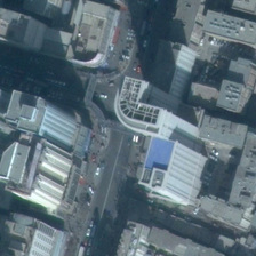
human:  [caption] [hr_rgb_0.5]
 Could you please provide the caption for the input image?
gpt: There is a fork in the high-rise building business district.

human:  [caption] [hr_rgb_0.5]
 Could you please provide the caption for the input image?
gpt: There is a villa in the high-rise business district.

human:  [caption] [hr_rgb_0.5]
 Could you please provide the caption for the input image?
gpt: There is a crossroads in the high business district.

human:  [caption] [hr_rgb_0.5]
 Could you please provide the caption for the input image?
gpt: There is a fork in the road in the high-rise business district.

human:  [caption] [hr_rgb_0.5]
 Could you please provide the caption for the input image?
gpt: There is a villa in the high-rise business district.